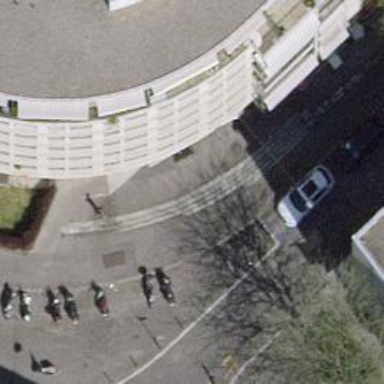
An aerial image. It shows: Bicycle parking area with stands available.